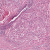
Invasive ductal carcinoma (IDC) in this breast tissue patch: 1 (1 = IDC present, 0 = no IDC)